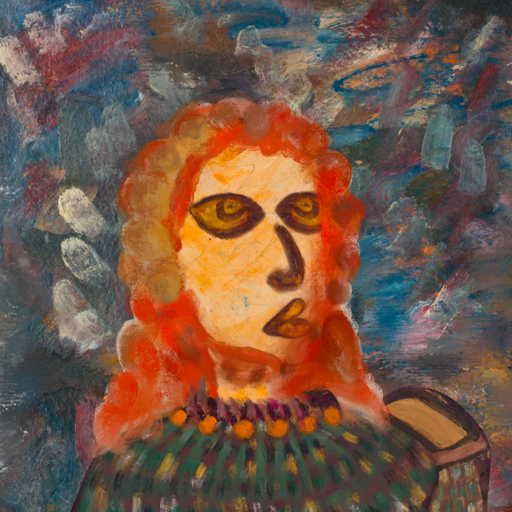
Background: Boggyland, Head And Neck Side: Experience, Face Side: Comrade, Bust: After_Raid, Hair Side: Rupkatha, Head Accessory: Blank, Second Necklace: Blank, Necklace: Doll, Baby: Blank